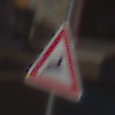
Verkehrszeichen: WildwechselLinks
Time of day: MorningAfternoon
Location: Outdoor (Special)
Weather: PartlyCloudy
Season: NotSpecified
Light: Natural